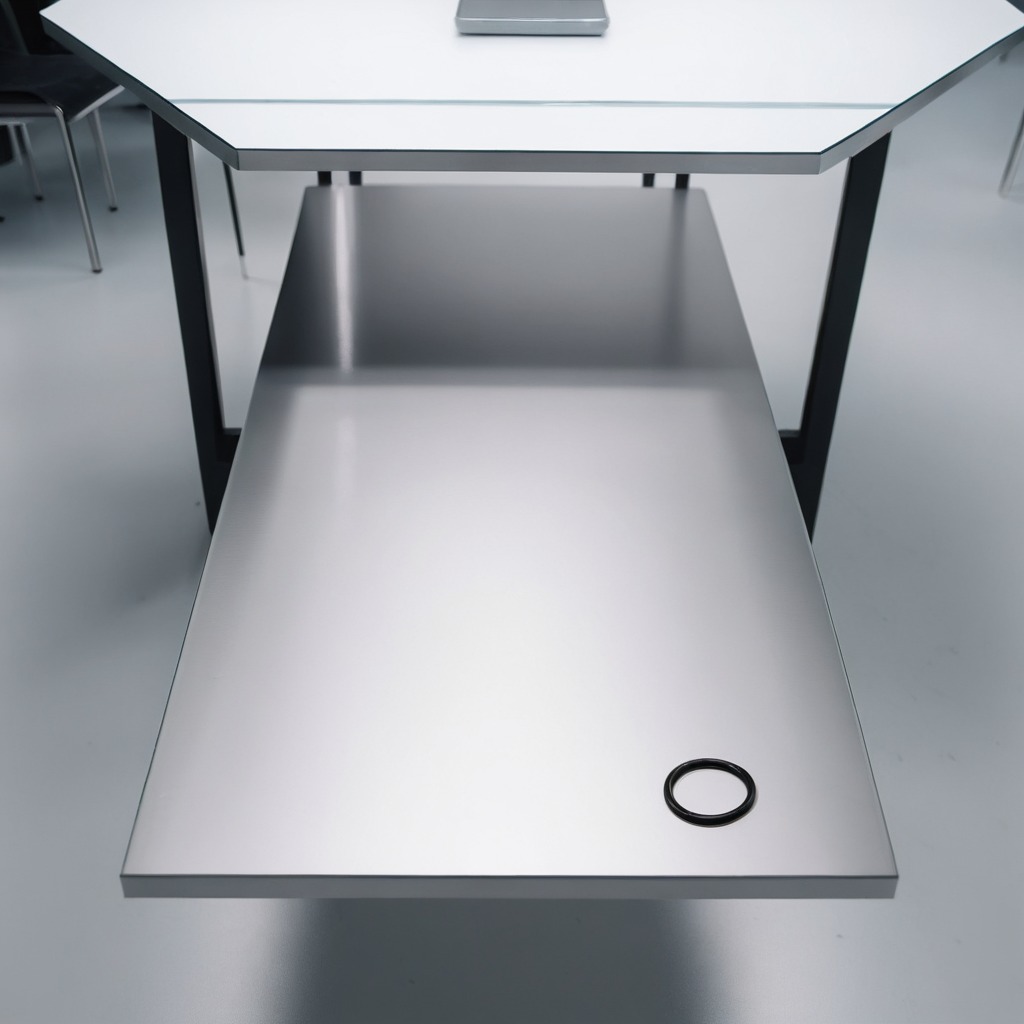
A rubber O-ring is lying on the stainless steel table in a high-end prototyping lab.